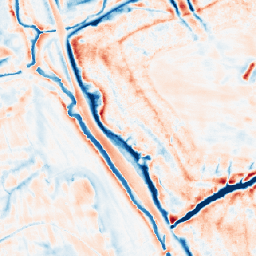
Category: edge_preserving
Decomposition family: bilateral
Decomposition parameters: d: 21
sigma_color: 150
sigma_space: 50
Upsampling method: area
Upsampling parameters: scale: 4
Upsampling scale: 4